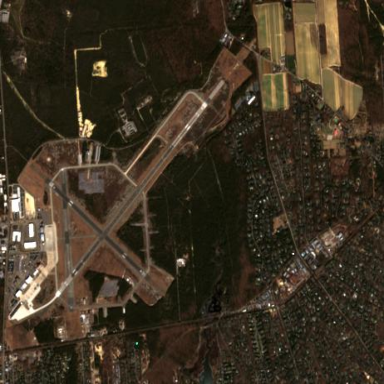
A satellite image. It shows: Aerodrome that serves as both military and public airport.